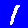
Digit: 1